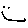
Label: smiley face